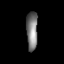
Tissue: lung
Cell type: T cells
Senescence score: 0.5554
Nuclear area (px): 429
Mean DAPI intensity: 123.816